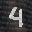
Label: 4